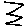
Label: zigzag